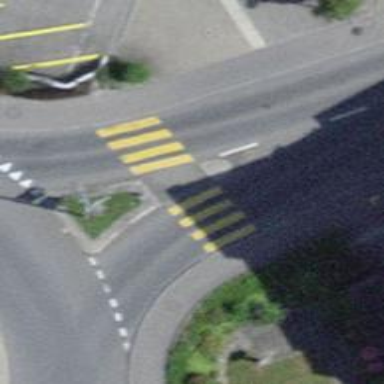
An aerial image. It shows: Footway that serves as traffic island.